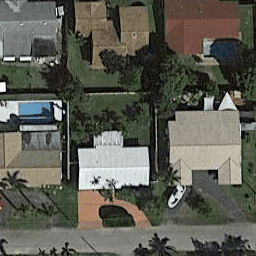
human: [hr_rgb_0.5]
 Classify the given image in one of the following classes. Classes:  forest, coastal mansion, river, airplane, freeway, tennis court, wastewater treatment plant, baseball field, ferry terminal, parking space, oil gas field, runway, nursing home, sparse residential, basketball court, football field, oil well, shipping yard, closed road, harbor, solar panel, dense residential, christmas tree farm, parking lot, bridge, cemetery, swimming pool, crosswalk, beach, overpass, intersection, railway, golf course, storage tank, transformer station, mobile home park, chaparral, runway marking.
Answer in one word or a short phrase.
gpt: dense residential